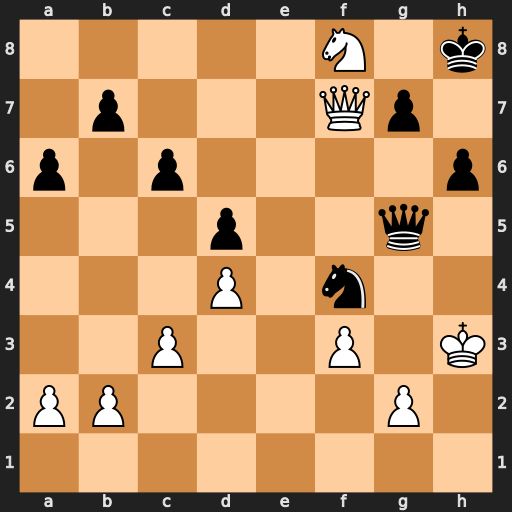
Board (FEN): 5N1k/1p3Qp1/p1p4p/3p2q1/3P1n2/2P2P1K/PP4P1/8
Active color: w
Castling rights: -
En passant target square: -
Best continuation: Qxf4 Qh5+ Kg3